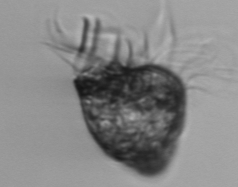
Label: Strombidium_morphotype1